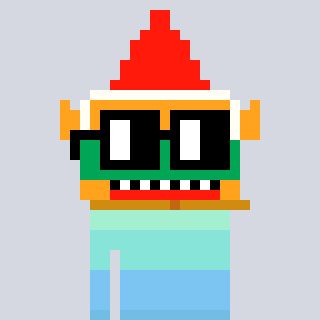
a pixel art character with square black glasses, a gnome-shaped head and a grayscale-colored body on a cool background